Question: I am using the Google Maps API to show traffic conditions in my area and I was wondering if it was possible to hide the actual map portion of it so that only the traffic layer is visible(the green/red/yellow traffic lanes and road names would be visible, but the background would be transparent or a solid color instead of showing the map).
Here's what I have so far:
'''
$(function() {
var map = new google.maps.Map(document.getElementById("map"),
{
zoom: 12,
center: new google.maps.LatLng(34.<PHONE>,-<PHONE>),
mapTypeId: google.maps.MapTypeId.ROADMAP,
disableDoubleClickZoom: true,
draggable: false,
scrollwheel: false,
panControl: false,
disableDefaultUI: true
});
var trafficLayer = new google.maps.TrafficLayer();
trafficLayer.setMap(map);
});
'''
Here's a crude example of what I am trying to accomplish:

<URL>
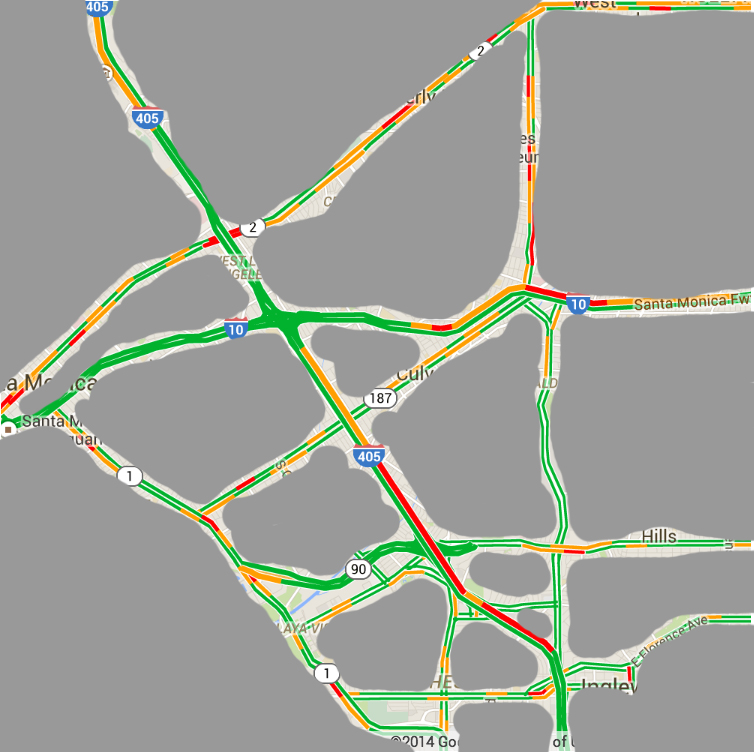
Answer: from <URL> indicates whether and how the element appears on the map. A simplified visibility removes some style features from the affected features; roads, for example, are simplified into thinner lines without outlines, while parks lose their label text but retain the label icon.
On the <URL>, this gives me a blank map.
'''
[
{
"stylers": [
{ "visibility": "off" }
]
}
]
'''
<URL>
'''
$(function() {
var map = new google.maps.Map(document.getElementById("map"), {
zoom: 12,
center: new google.maps.LatLng(34.<PHONE>, -<PHONE>),
mapTypeId: google.maps.MapTypeId.ROADMAP,
disableDoubleClickZoom: true,
draggable: false,
scrollwheel: false,
panControl: false,
disableDefaultUI: true,
styles: [{
"stylers": [{
"visibility": "off"
}]
}]
});
var trafficLayer = new google.maps.TrafficLayer();
trafficLayer.setMap(map);
});
'''
'''
html,
body,
#map {
height: 100%;
width: 100%;
margin: 0px;
padding: 0px
}
'''
'''
<script src="https://ajax.googleapis.com/ajax/libs/jquery/2.1.1/jquery.min.js"></script>
<script src="https://maps.googleapis.com/maps/api/js?key=AIzaSyCkUOdZ5y7hMm0yrcCQoCvLwzdM6M8s5qk"></script>
<div id="map" style="border: 2px solid #3872ac;"></div>
'''